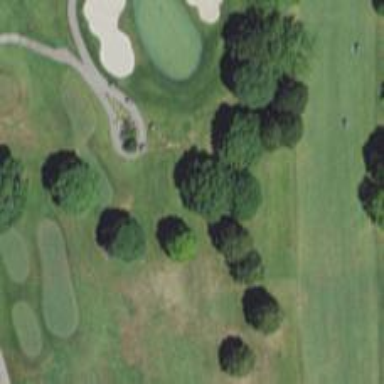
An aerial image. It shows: Pathway for golfing.